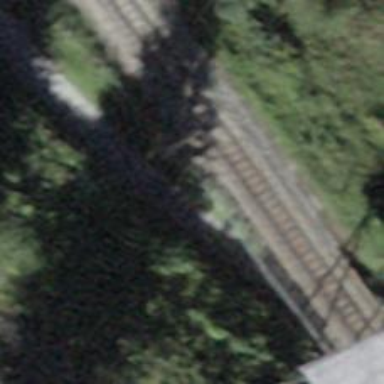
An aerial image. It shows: Narrow-gauge railway bridge with electrified tracks and single track passing over it.